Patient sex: M
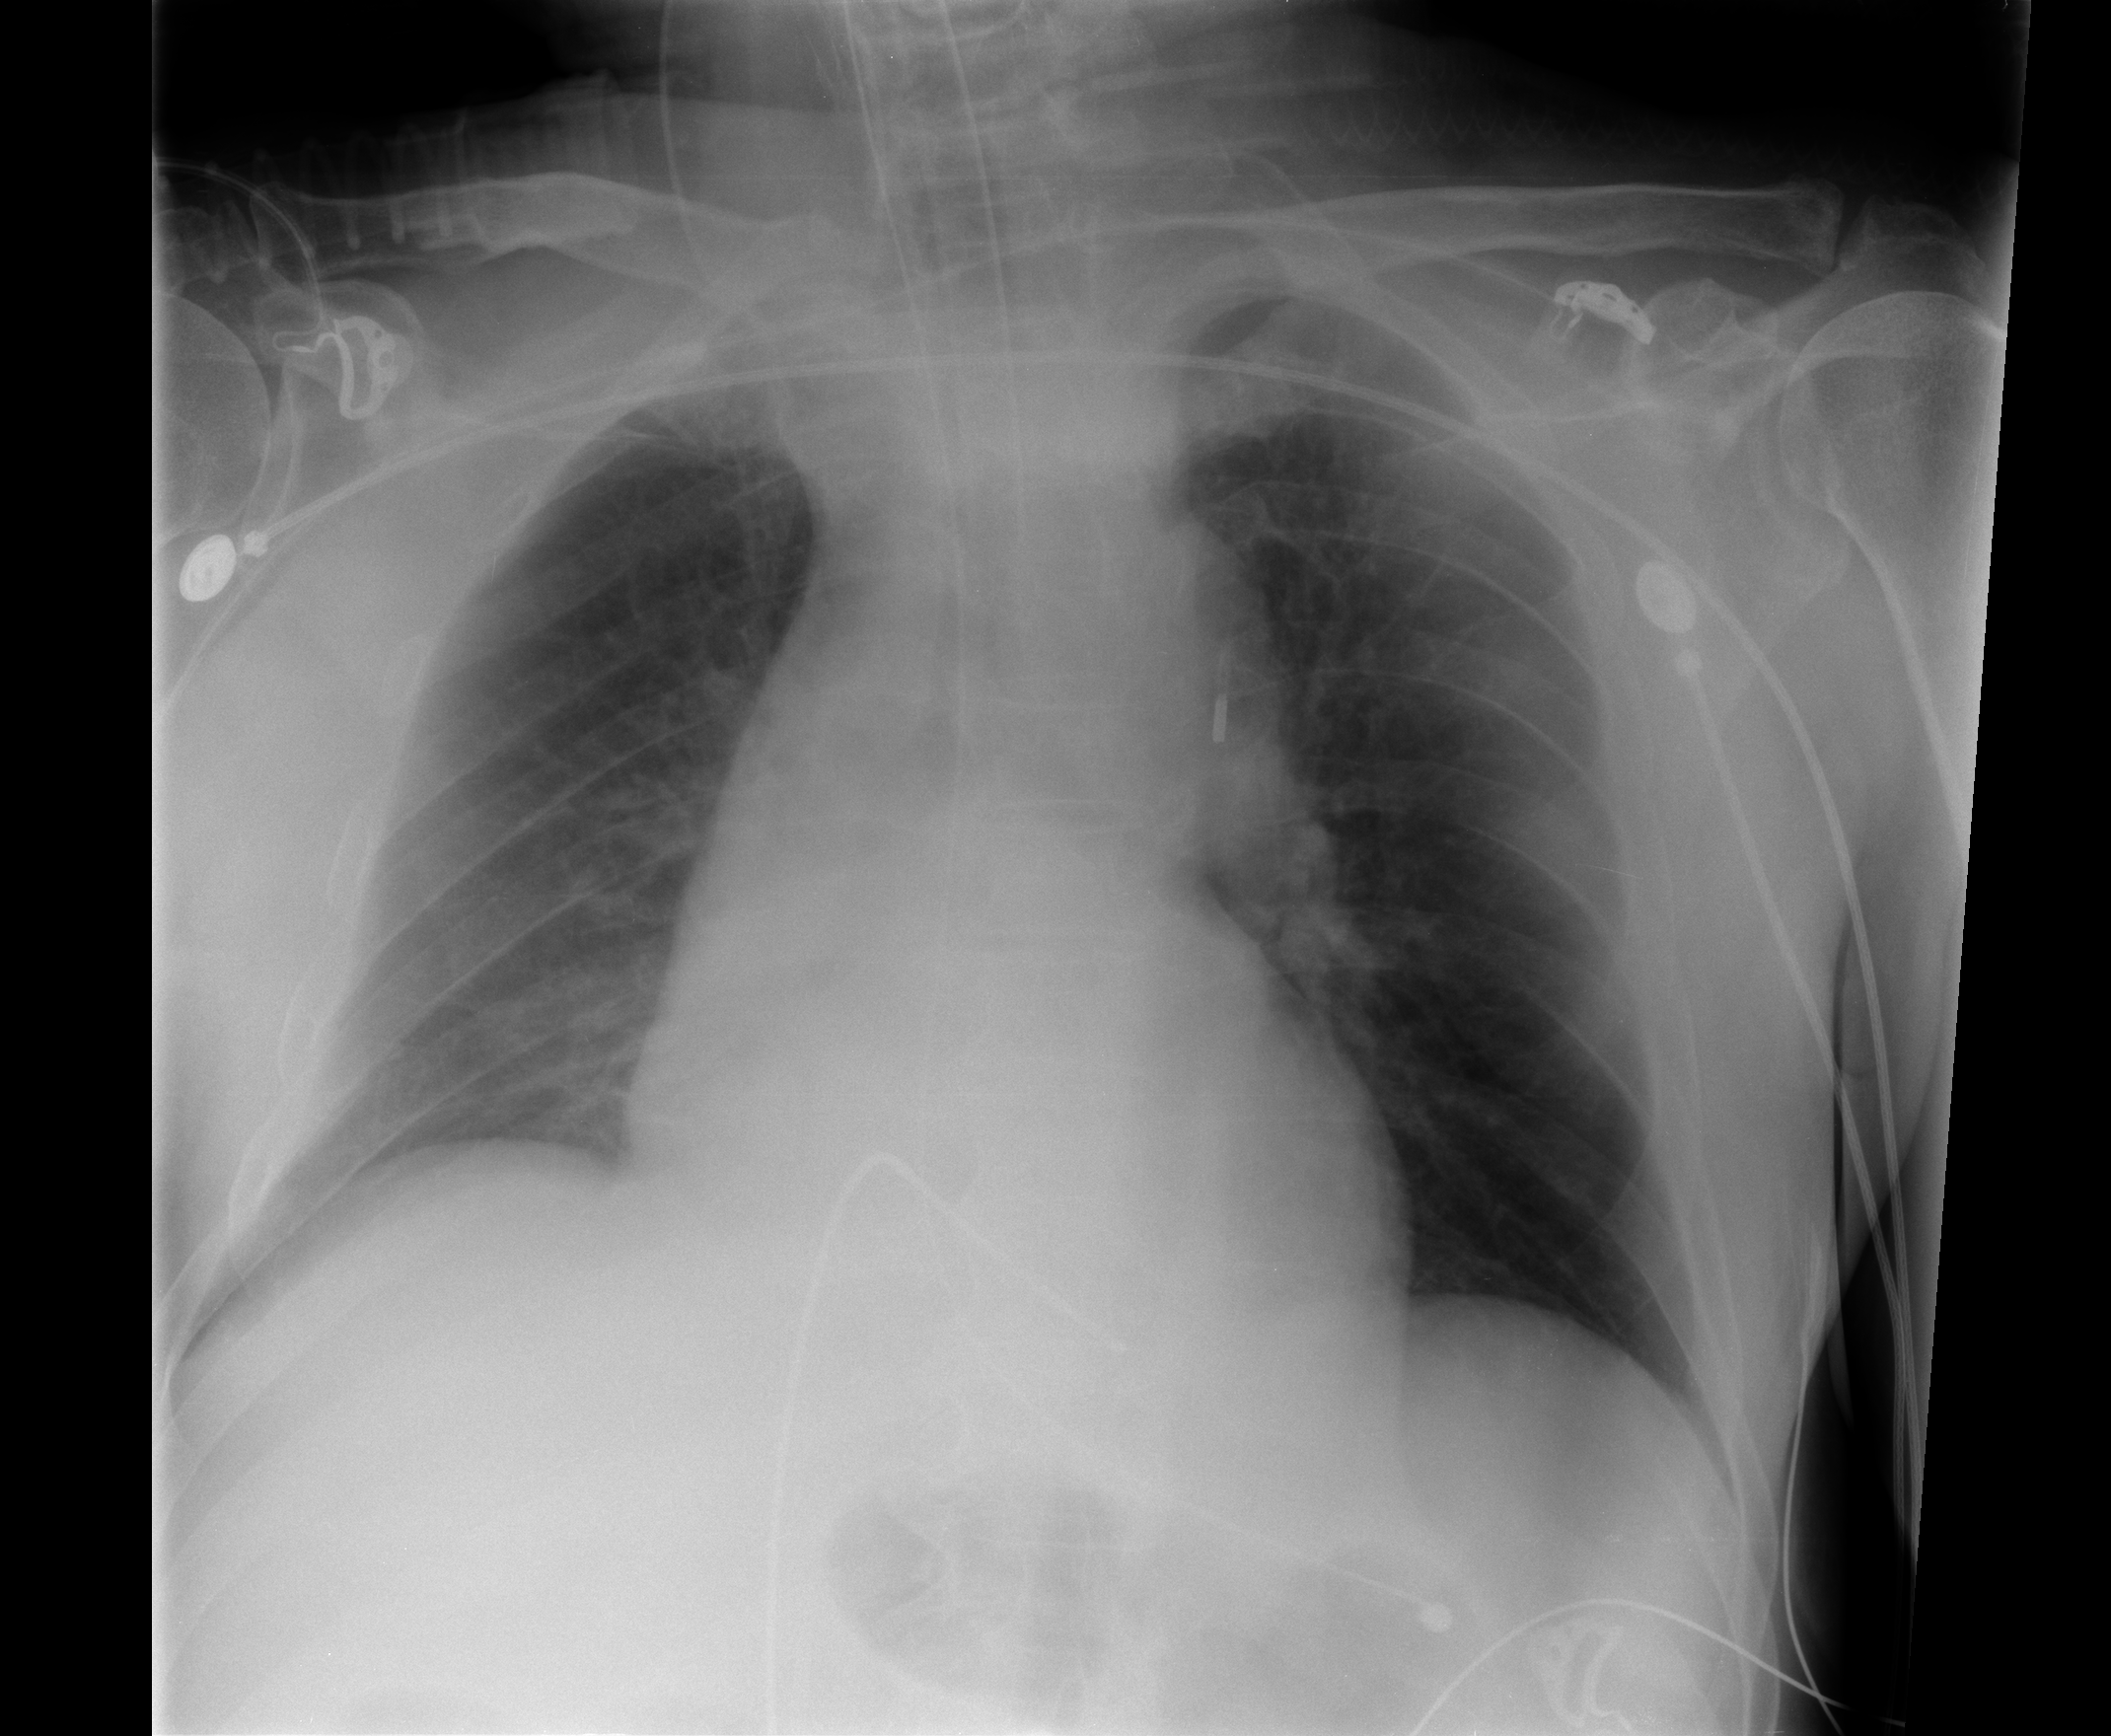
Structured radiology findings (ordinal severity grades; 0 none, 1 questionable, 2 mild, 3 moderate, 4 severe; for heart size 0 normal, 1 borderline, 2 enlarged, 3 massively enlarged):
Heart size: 1
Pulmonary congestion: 0
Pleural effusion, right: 1
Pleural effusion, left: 0
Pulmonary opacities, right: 0
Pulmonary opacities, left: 0
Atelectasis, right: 1
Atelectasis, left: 0